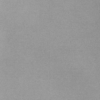
Label: dusty